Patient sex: F
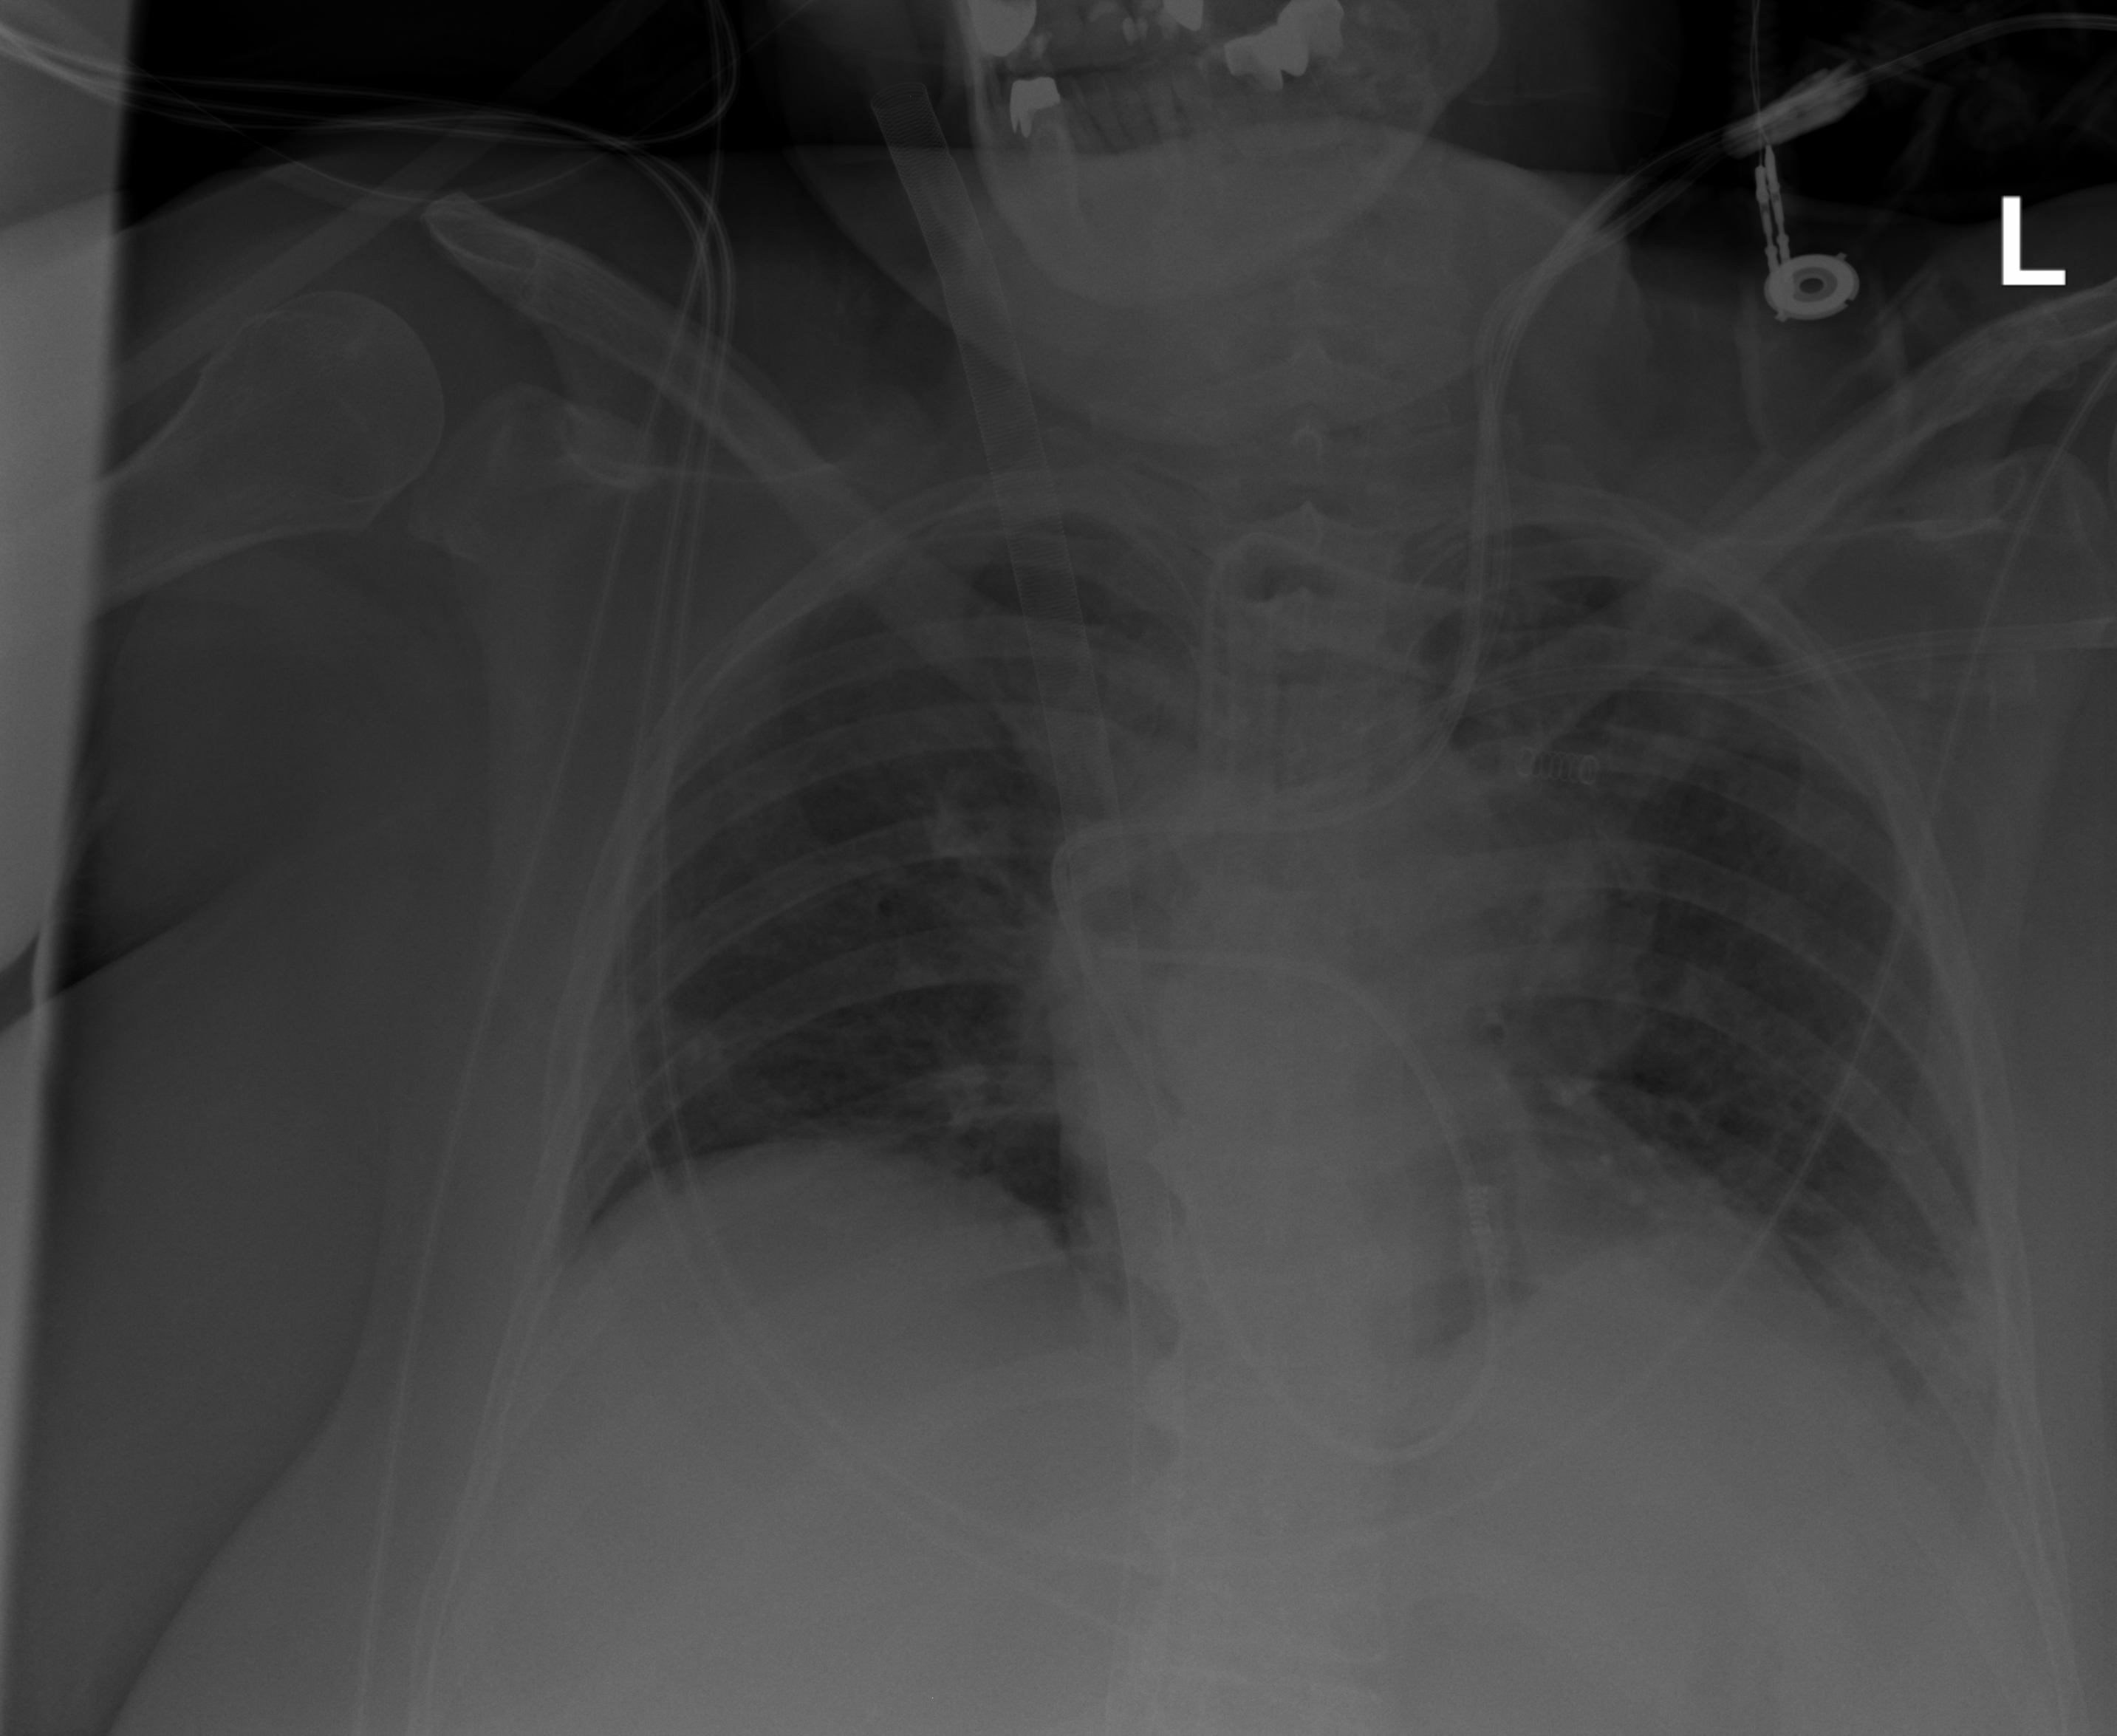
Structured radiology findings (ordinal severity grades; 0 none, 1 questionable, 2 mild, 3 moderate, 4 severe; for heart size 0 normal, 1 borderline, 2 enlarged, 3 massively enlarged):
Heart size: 1
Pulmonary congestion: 1
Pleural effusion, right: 0
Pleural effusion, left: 2
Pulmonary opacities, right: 0
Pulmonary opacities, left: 2
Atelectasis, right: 2
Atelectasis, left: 2